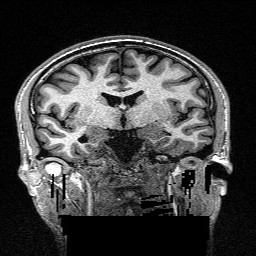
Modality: T1w
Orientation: sagittal
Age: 20
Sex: female